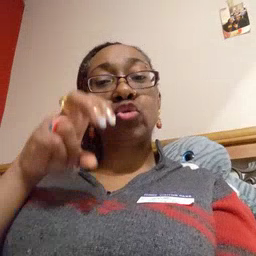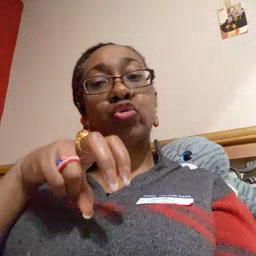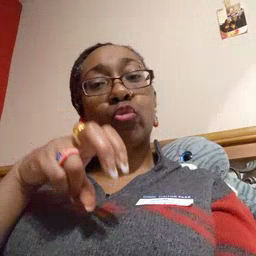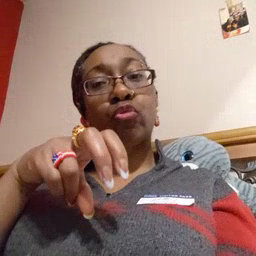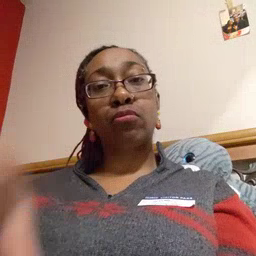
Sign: chair